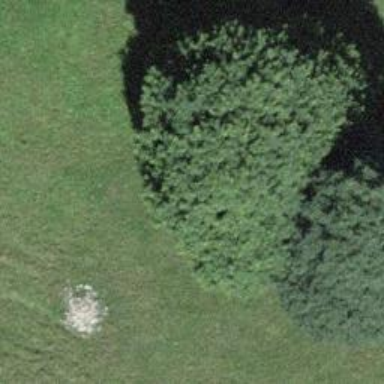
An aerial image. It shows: Single tag "natural: tree."